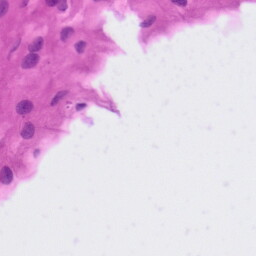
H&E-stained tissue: Tonsil